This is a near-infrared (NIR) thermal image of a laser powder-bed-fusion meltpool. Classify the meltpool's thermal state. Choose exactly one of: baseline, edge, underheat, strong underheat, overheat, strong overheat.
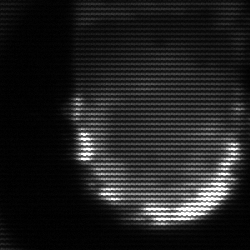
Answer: baseline